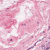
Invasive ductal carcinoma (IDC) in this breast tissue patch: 0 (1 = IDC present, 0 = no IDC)